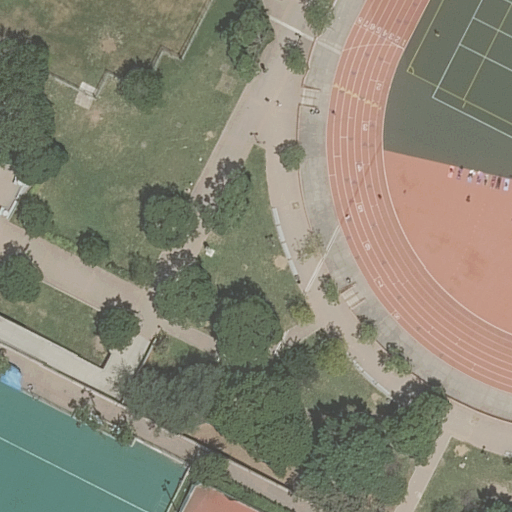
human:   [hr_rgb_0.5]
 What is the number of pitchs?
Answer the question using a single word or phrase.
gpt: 1

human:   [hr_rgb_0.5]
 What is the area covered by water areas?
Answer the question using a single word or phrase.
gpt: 0m2

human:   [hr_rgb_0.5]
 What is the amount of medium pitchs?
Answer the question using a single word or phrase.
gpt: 0

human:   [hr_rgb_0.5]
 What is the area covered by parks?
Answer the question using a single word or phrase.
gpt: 5308m2

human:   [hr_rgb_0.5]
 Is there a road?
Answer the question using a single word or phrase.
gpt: yes

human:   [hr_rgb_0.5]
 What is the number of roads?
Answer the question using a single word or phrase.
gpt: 6

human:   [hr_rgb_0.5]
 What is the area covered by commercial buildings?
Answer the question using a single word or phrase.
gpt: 0m2

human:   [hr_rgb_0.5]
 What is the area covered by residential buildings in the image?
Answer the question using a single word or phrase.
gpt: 0m2

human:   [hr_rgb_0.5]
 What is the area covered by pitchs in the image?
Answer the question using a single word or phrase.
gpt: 3344m2

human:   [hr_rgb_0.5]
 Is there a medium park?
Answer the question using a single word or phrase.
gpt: no

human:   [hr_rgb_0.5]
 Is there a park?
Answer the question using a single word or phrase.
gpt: yes

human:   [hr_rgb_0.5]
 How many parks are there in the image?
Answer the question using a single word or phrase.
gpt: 1

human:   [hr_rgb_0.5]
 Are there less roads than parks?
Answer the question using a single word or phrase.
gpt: no

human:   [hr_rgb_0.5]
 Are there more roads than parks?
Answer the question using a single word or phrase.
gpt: yes

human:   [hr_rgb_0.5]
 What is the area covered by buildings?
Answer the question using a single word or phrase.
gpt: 0m2

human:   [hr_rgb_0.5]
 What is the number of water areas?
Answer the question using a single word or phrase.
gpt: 0

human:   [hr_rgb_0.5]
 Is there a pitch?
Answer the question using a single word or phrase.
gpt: yes

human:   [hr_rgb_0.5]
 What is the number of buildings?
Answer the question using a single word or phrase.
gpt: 0

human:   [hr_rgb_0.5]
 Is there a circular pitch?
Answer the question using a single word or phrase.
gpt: no

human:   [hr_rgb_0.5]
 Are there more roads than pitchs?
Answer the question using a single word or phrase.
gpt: yes

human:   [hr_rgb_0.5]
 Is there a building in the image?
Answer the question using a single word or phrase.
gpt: no

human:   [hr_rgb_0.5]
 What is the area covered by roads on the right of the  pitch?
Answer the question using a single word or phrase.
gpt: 0m2

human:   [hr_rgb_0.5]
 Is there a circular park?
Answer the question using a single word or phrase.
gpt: no

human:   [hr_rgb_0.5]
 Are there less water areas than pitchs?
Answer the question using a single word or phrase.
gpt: yes

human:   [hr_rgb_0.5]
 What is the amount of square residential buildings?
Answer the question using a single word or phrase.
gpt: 0

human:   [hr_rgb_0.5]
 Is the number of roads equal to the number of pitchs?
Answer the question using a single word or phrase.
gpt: no

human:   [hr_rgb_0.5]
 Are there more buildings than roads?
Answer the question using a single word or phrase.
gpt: no

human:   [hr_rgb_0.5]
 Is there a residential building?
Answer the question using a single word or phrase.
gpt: no

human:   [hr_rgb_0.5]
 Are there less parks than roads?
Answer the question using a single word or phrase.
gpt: yes

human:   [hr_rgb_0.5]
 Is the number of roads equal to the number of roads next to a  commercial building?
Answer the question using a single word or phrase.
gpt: no

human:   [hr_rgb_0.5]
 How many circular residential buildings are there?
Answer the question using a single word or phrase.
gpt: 0

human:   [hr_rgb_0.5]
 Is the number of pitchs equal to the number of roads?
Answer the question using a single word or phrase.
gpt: no

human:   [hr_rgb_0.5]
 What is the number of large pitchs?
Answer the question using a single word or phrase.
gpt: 1

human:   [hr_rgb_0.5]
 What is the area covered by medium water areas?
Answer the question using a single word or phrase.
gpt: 0m2

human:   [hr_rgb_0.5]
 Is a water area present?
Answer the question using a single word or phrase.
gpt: no

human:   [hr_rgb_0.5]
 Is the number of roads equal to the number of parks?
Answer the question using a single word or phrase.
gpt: no

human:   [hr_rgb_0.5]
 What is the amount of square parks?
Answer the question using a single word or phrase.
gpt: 0

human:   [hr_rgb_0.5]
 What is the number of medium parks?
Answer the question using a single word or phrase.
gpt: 0

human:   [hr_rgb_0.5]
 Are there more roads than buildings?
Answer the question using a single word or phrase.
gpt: yes

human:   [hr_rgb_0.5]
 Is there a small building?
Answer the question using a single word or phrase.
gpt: no

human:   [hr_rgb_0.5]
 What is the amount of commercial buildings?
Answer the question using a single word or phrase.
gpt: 0

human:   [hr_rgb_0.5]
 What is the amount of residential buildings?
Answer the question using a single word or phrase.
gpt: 0

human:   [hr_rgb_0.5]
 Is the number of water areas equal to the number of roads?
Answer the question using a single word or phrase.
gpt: no

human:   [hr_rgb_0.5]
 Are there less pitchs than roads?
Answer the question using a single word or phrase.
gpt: yes

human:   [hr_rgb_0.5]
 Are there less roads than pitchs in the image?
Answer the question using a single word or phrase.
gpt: no

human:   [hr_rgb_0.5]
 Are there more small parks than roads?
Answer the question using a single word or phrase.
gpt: no

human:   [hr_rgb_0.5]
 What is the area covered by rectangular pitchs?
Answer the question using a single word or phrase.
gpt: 3344m2

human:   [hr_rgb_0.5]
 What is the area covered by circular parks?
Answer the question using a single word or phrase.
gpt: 0m2

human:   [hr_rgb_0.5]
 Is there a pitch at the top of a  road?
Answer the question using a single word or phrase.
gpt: no

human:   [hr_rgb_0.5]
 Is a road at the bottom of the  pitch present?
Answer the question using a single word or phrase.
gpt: yes

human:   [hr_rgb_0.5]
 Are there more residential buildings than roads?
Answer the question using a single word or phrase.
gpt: no

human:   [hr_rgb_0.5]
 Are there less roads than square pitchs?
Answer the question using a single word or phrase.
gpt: no

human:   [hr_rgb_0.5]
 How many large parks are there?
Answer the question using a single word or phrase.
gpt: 1

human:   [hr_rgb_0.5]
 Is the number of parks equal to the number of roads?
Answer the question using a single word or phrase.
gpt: no

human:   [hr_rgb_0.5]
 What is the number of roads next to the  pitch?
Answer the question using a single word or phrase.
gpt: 6

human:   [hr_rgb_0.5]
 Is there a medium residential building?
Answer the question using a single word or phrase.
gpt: no

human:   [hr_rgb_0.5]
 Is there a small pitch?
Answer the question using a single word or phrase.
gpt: no

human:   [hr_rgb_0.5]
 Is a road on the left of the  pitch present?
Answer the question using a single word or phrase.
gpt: no

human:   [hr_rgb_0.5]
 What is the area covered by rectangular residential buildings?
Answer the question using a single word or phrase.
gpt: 0m2

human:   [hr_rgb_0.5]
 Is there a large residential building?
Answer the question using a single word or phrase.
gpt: no

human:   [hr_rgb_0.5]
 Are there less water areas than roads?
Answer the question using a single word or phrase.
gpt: yes

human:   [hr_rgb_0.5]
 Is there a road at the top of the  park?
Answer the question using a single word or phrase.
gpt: yes

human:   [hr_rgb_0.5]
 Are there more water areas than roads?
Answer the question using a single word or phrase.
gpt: no

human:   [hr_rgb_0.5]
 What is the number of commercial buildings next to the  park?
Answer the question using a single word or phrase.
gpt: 0